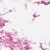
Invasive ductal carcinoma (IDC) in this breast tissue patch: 0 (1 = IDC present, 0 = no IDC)